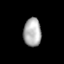
Tissue: lung
Cell type: Epithelial cells
Senescence score: 0.5468
Nuclear area (px): 496
Mean DAPI intensity: 173.788